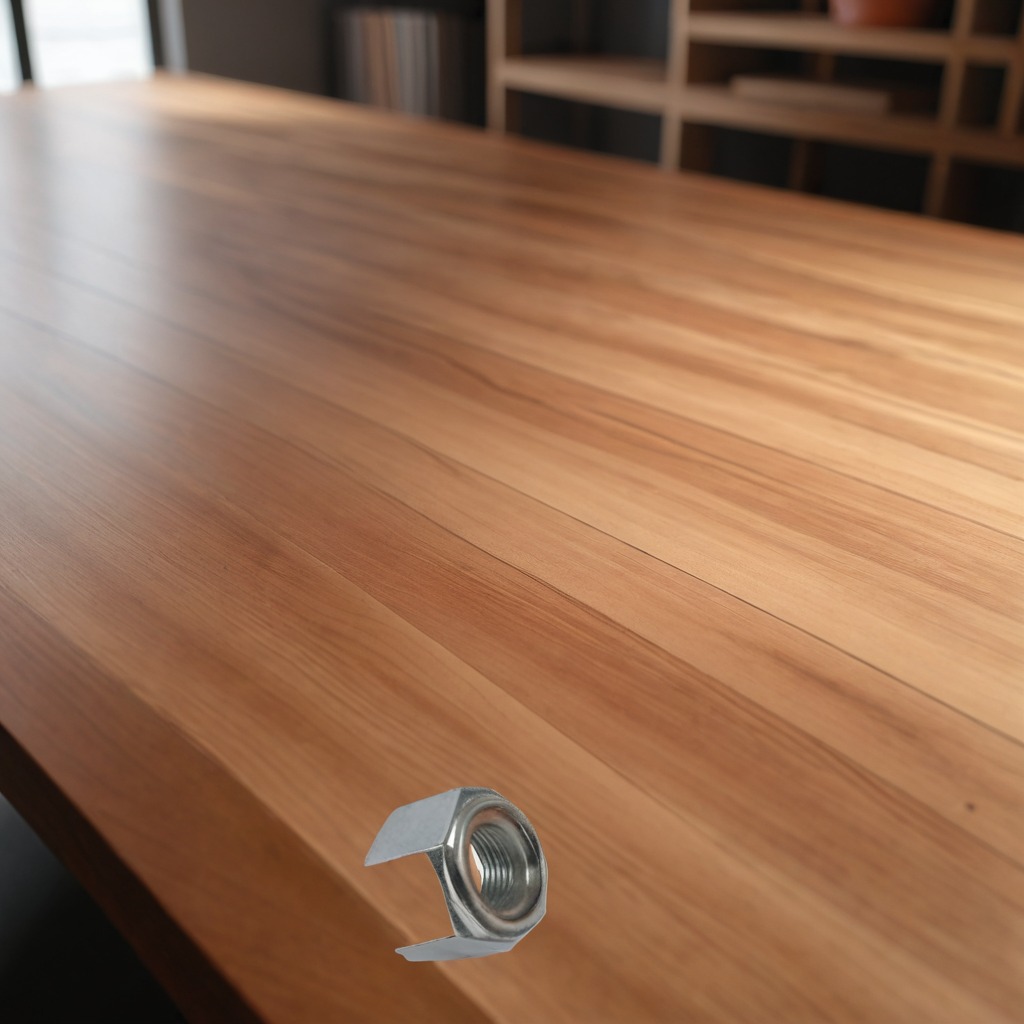
A metal nut is lying on the wooden table in a carpentry studio.